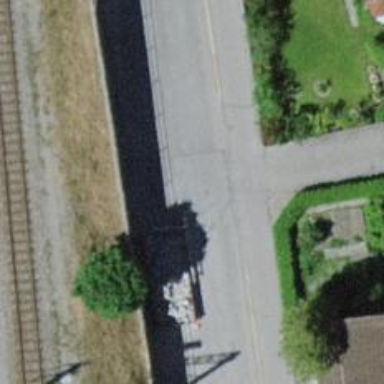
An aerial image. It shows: Residential road with asphalt surface. Sidewalk is present on the left side.